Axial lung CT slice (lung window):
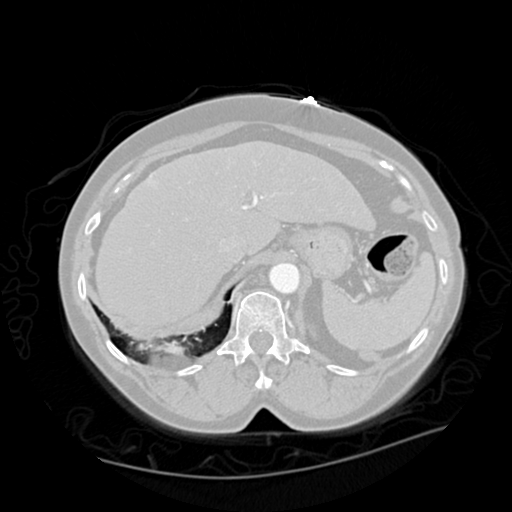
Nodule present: no